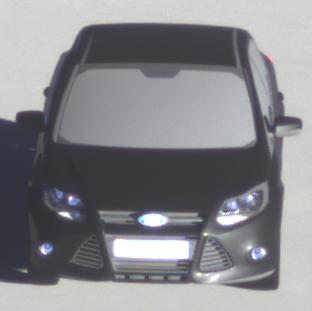
Make: Ford
Model: Focus 1.6 Ti-VCT
Detailed model: Focus (III)
Model produced from: 2011/09
Model produced until: 2014/09
Doors: 5
Color: black
Road condition: dry road
Daytime: sunrise or sunset
Contrast: high contrast